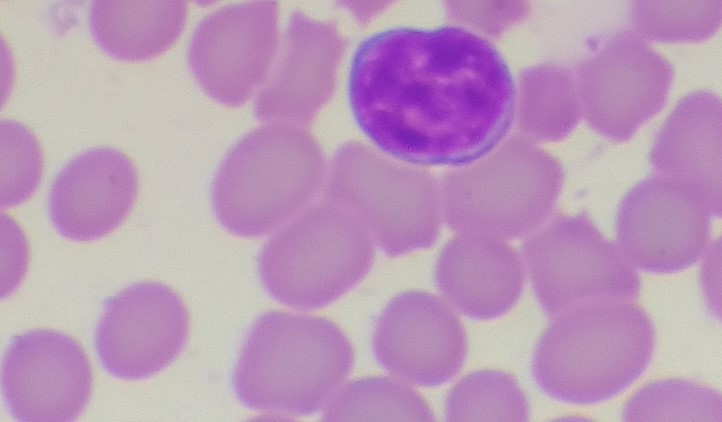
White blood cell type: Lymphocyte